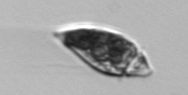
Label: Amphidinium